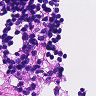
Metastatic tissue present: no